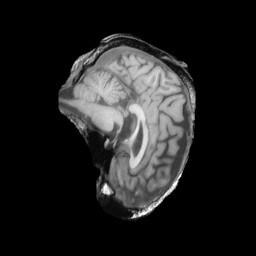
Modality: T1w
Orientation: sagittal
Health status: ill
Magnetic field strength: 3 T